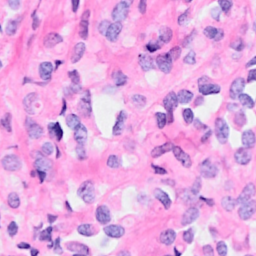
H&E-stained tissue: Breast